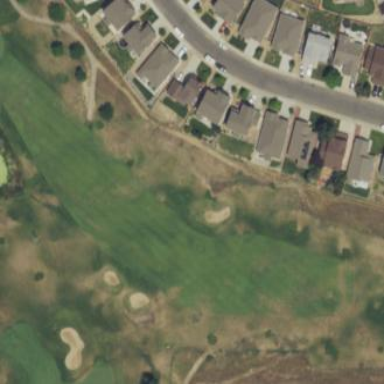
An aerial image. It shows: Golf fairway in the image.